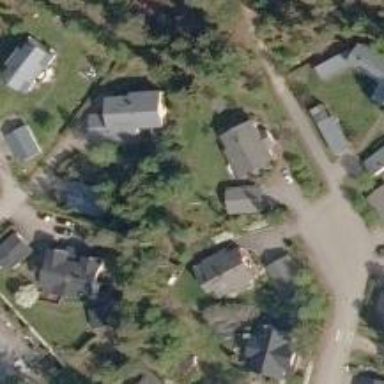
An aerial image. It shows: Charming neighbourhood.